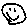
Label: smiley face